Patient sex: M
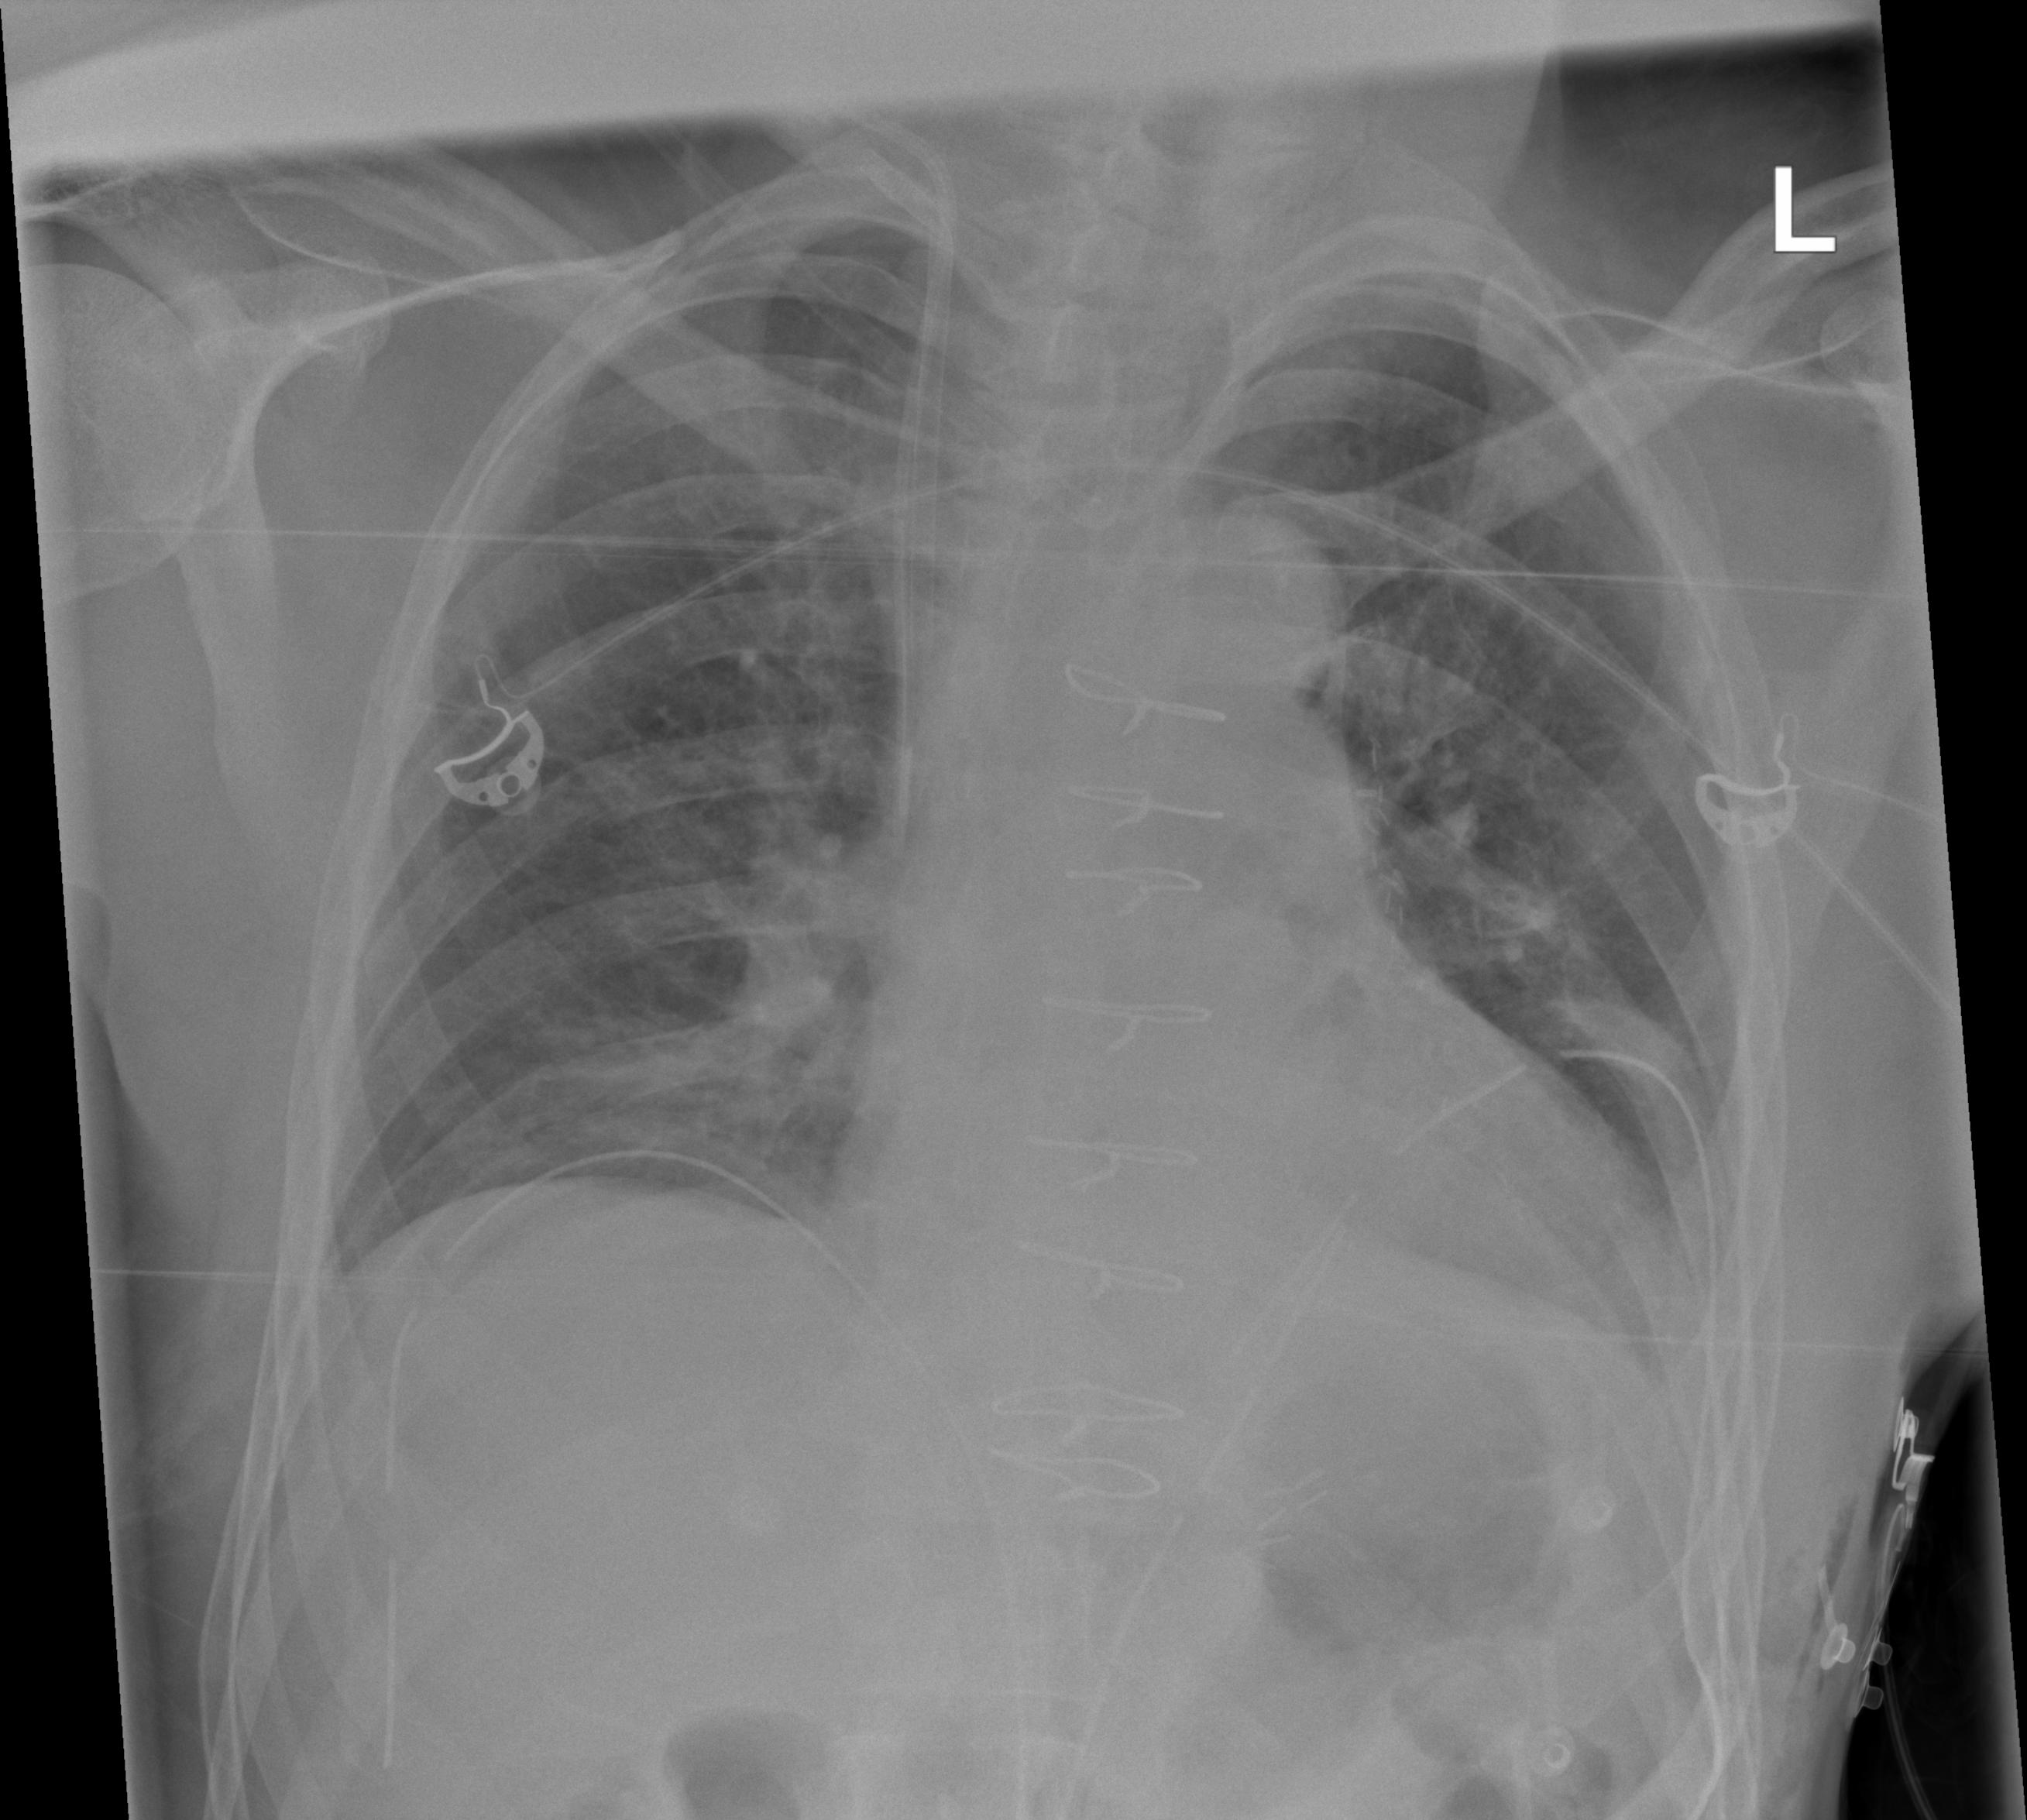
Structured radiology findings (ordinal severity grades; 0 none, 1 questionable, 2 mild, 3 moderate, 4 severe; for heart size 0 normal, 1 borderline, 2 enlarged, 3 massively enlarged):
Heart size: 2
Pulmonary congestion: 2
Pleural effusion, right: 1
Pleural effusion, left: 2
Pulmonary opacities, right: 0
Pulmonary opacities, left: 0
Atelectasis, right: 2
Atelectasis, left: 2